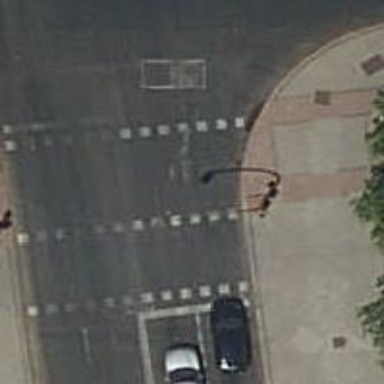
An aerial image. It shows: Marked crossing on footway. The crossing has visible markings.